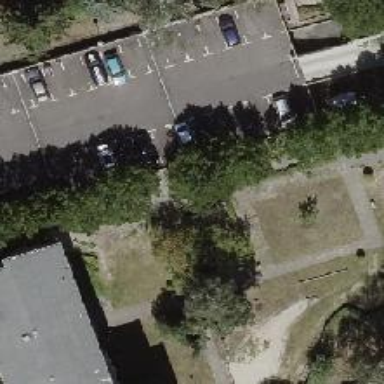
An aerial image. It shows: Flat-roofed parking building.